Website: apple
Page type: billing-address
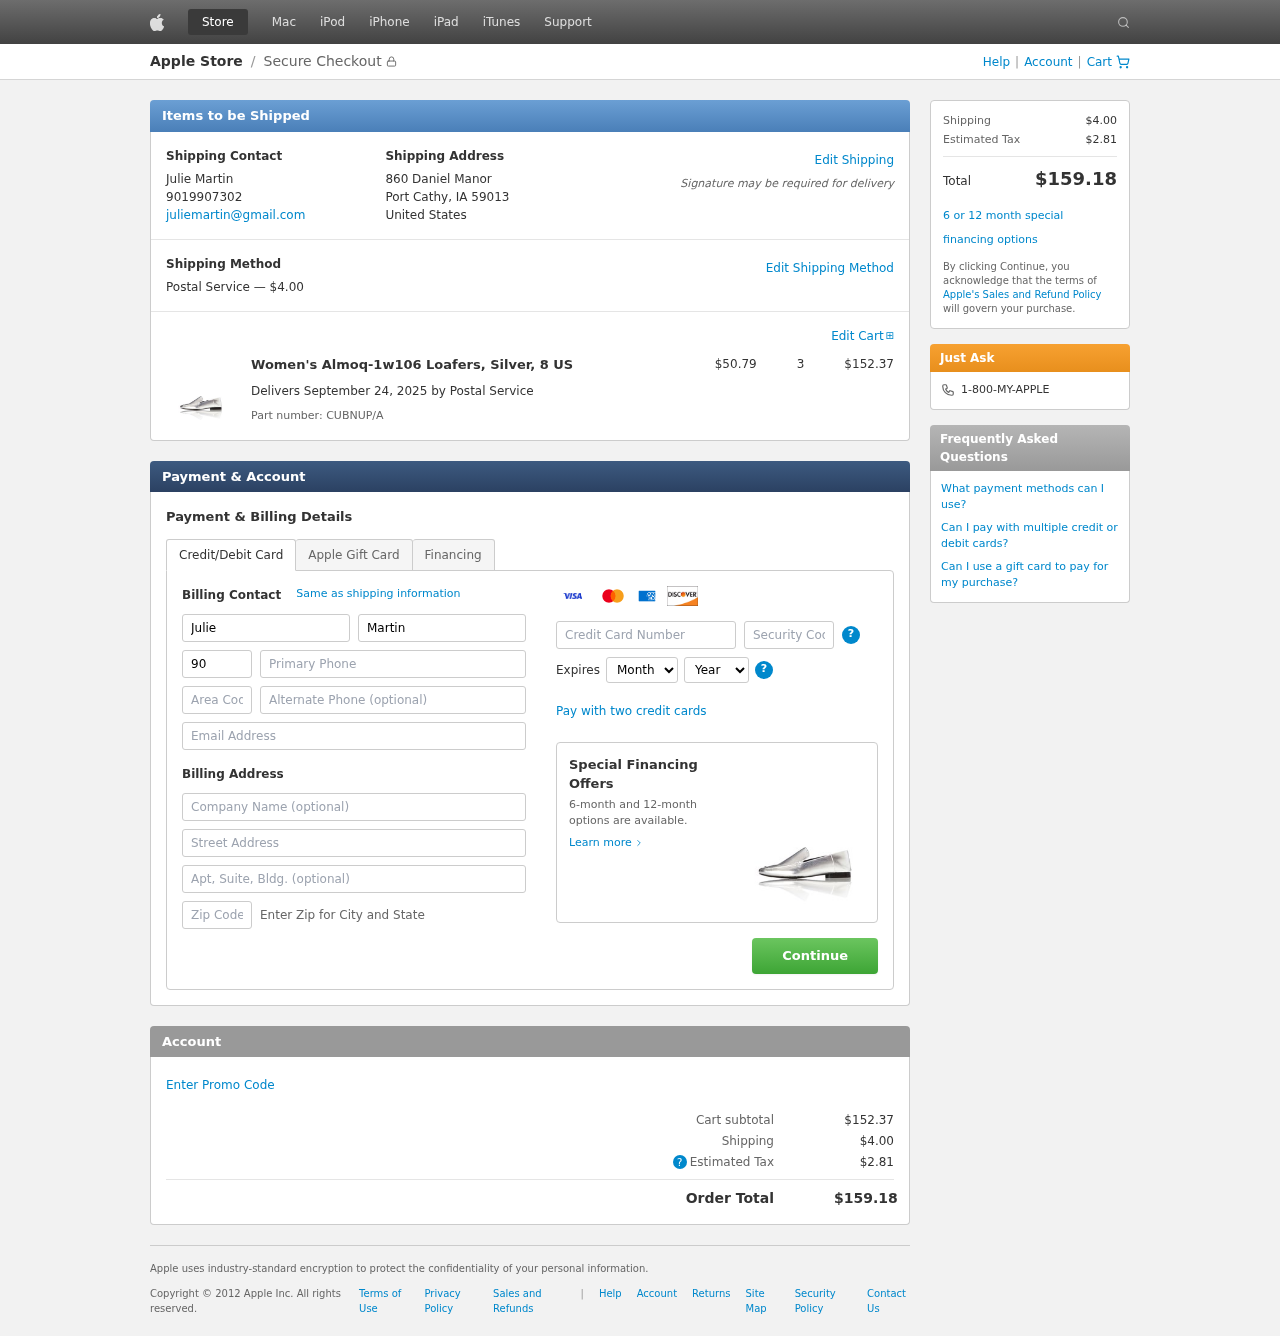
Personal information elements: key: PII_CARD_CVV
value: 330
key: PII_CARD_EXPIRY_MONTH
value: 12
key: PII_CARD_EXPIRY_YEAR
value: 28
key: PII_CARD_NUMBER
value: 2716 0992 2884 0792
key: PII_CITY_STATE_ZIP
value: Port Cathy, IA 59013
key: PII_COMPANY
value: Brewer Inc
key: PII_COUNTRY
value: United States
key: PII_EMAIL
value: juliemartin@gmail.com
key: PII_FIRSTNAME
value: Julie
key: PII_FULLNAME
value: Julie Martin
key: PII_LASTNAME
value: Martin
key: PII_PHONE
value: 9019907302
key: PII_PHONE_AREA
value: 901
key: PII_POSTCODE2
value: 40143
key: PII_STREET
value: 860 Daniel Manor
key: PII_STREET2
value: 511 Gardner Ports
Product elements: key: PRODUCT1_NAME
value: Women's Almoq-1w106 Loafers, Silver, 8 US
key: PRODUCT1_PRICE
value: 50.79
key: PRODUCT1_QUANTITY
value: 3
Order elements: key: ORDER_SHIPPING_COST
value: $4.00
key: ORDER_SUBTOTAL
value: $152.37
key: ORDER_DELIVERY_DATE
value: September 24, 2025
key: ORDER_PART_NUMBER
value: CUBNUP/A
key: ORDER_TAX
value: $2.81
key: ORDER_TOTAL
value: $159.18